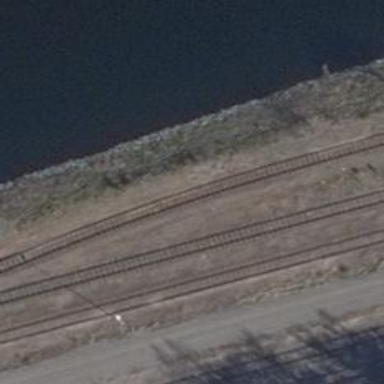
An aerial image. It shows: Rail spur service.